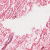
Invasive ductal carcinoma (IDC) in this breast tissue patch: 0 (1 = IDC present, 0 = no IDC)